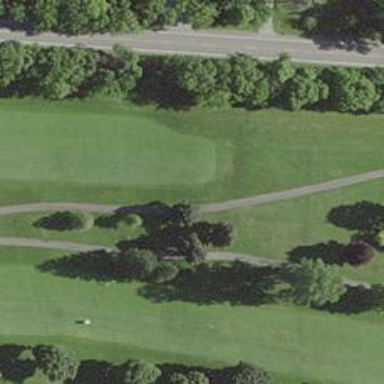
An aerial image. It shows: Golf hole.